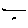
Label: line